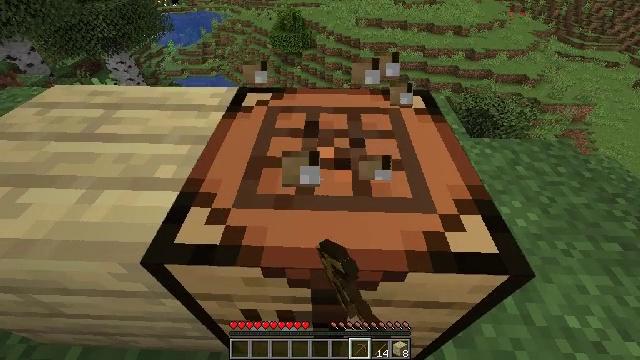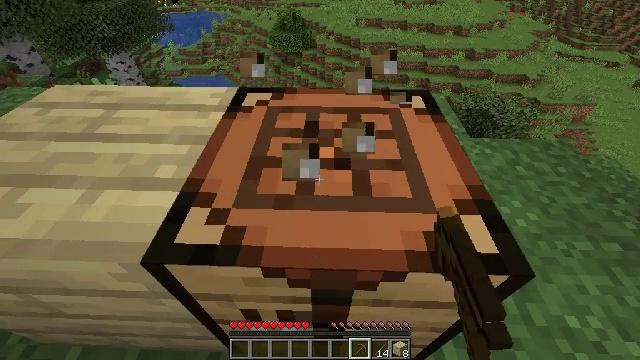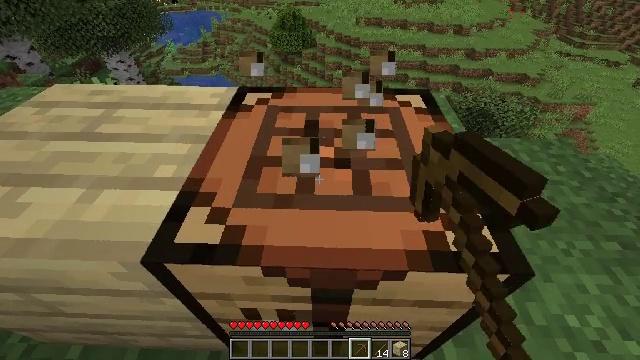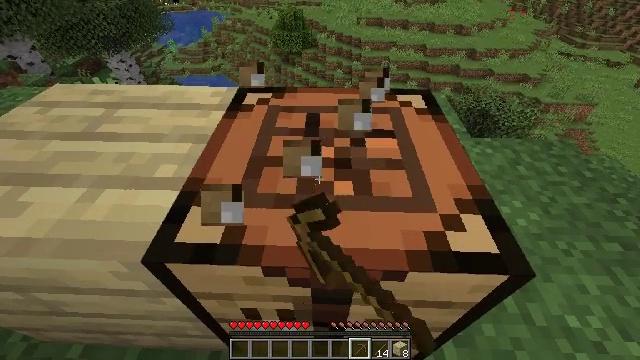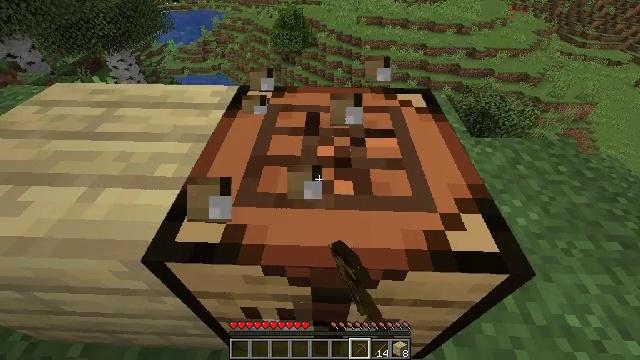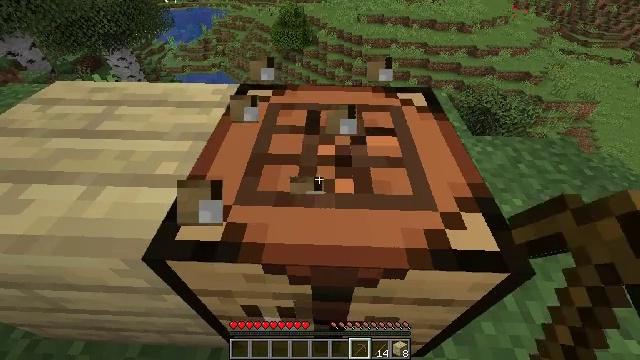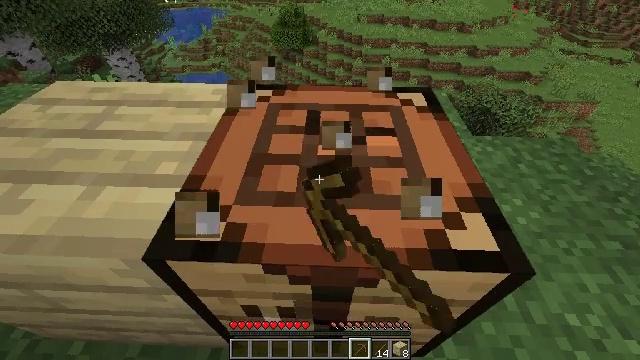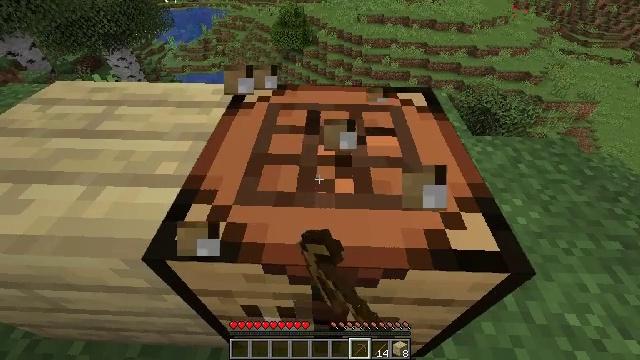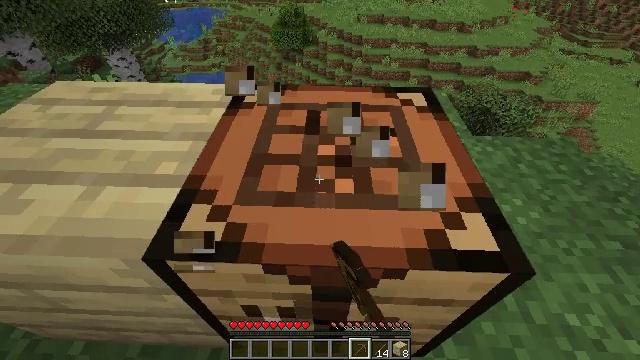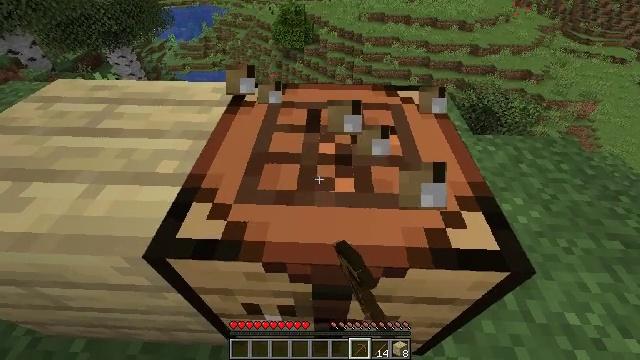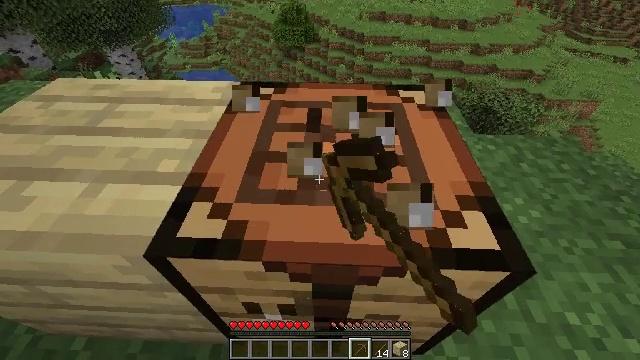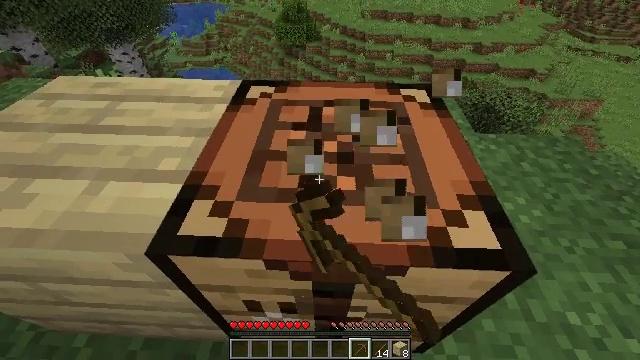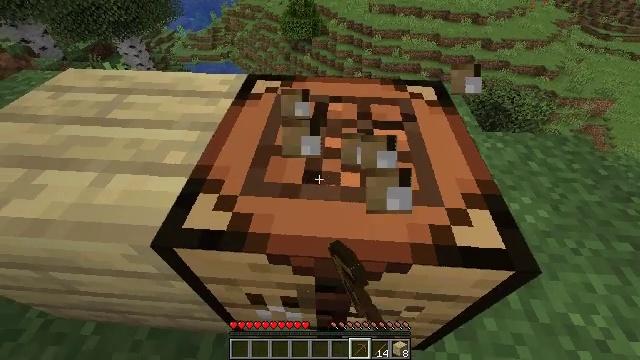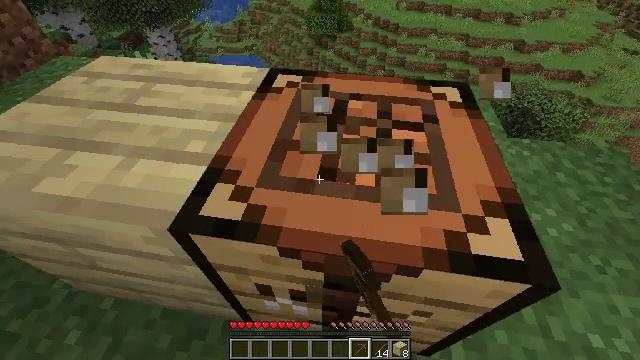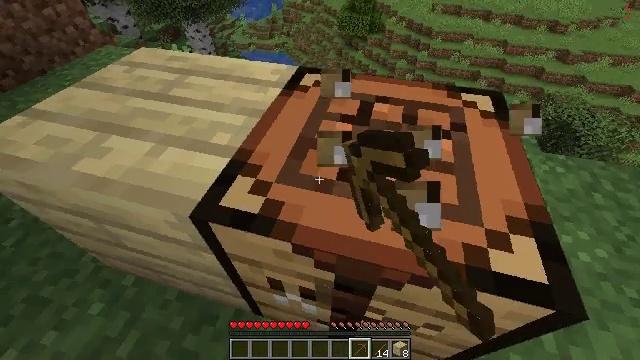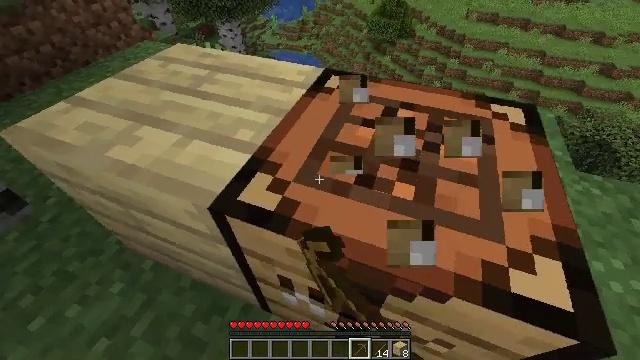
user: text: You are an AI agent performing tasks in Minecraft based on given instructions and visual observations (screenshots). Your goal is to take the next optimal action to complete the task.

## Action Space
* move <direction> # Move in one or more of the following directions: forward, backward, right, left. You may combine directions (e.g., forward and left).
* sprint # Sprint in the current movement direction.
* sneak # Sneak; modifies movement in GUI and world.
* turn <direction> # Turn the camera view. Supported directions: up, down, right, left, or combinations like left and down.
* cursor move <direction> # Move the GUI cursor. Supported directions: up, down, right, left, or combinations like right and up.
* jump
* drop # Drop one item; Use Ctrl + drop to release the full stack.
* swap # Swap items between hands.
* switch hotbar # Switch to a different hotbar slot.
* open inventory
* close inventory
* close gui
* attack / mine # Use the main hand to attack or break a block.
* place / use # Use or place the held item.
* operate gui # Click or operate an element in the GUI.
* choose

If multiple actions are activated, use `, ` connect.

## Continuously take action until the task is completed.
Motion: motion action
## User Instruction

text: Get the crafting table into the inventory.
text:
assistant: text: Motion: attack / mine
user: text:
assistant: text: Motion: attack / mine
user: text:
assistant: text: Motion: attack / mine
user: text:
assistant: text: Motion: attack / mine
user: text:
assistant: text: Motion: attack / mine
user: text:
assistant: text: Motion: attack / mine
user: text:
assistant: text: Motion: attack / mine
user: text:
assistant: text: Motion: attack / mine
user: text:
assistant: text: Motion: attack / mine
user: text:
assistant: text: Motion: attack / mine
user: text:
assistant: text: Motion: attack / mine
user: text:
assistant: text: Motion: turn left, attack / mine
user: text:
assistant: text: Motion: turn left, attack / mine
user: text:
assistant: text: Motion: turn left, attack / mine
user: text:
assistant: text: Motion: turn left, attack / mine
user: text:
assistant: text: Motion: turn left, attack / mine
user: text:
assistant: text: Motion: turn left and up, attack / mine
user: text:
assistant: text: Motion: turn left and up, attack / mine
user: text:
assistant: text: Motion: turn left and up, attack / mine
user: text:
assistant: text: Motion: turn left and up, attack / mine
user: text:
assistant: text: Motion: attack / mine
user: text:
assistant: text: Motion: attack / mine
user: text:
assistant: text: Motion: attack / mine
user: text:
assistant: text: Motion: attack / mine
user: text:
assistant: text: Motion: attack / mine
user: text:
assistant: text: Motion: attack / mine
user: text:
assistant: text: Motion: attack / mine
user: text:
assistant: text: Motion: attack / mine
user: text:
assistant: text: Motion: attack / mine
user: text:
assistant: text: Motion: attack / mine